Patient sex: M
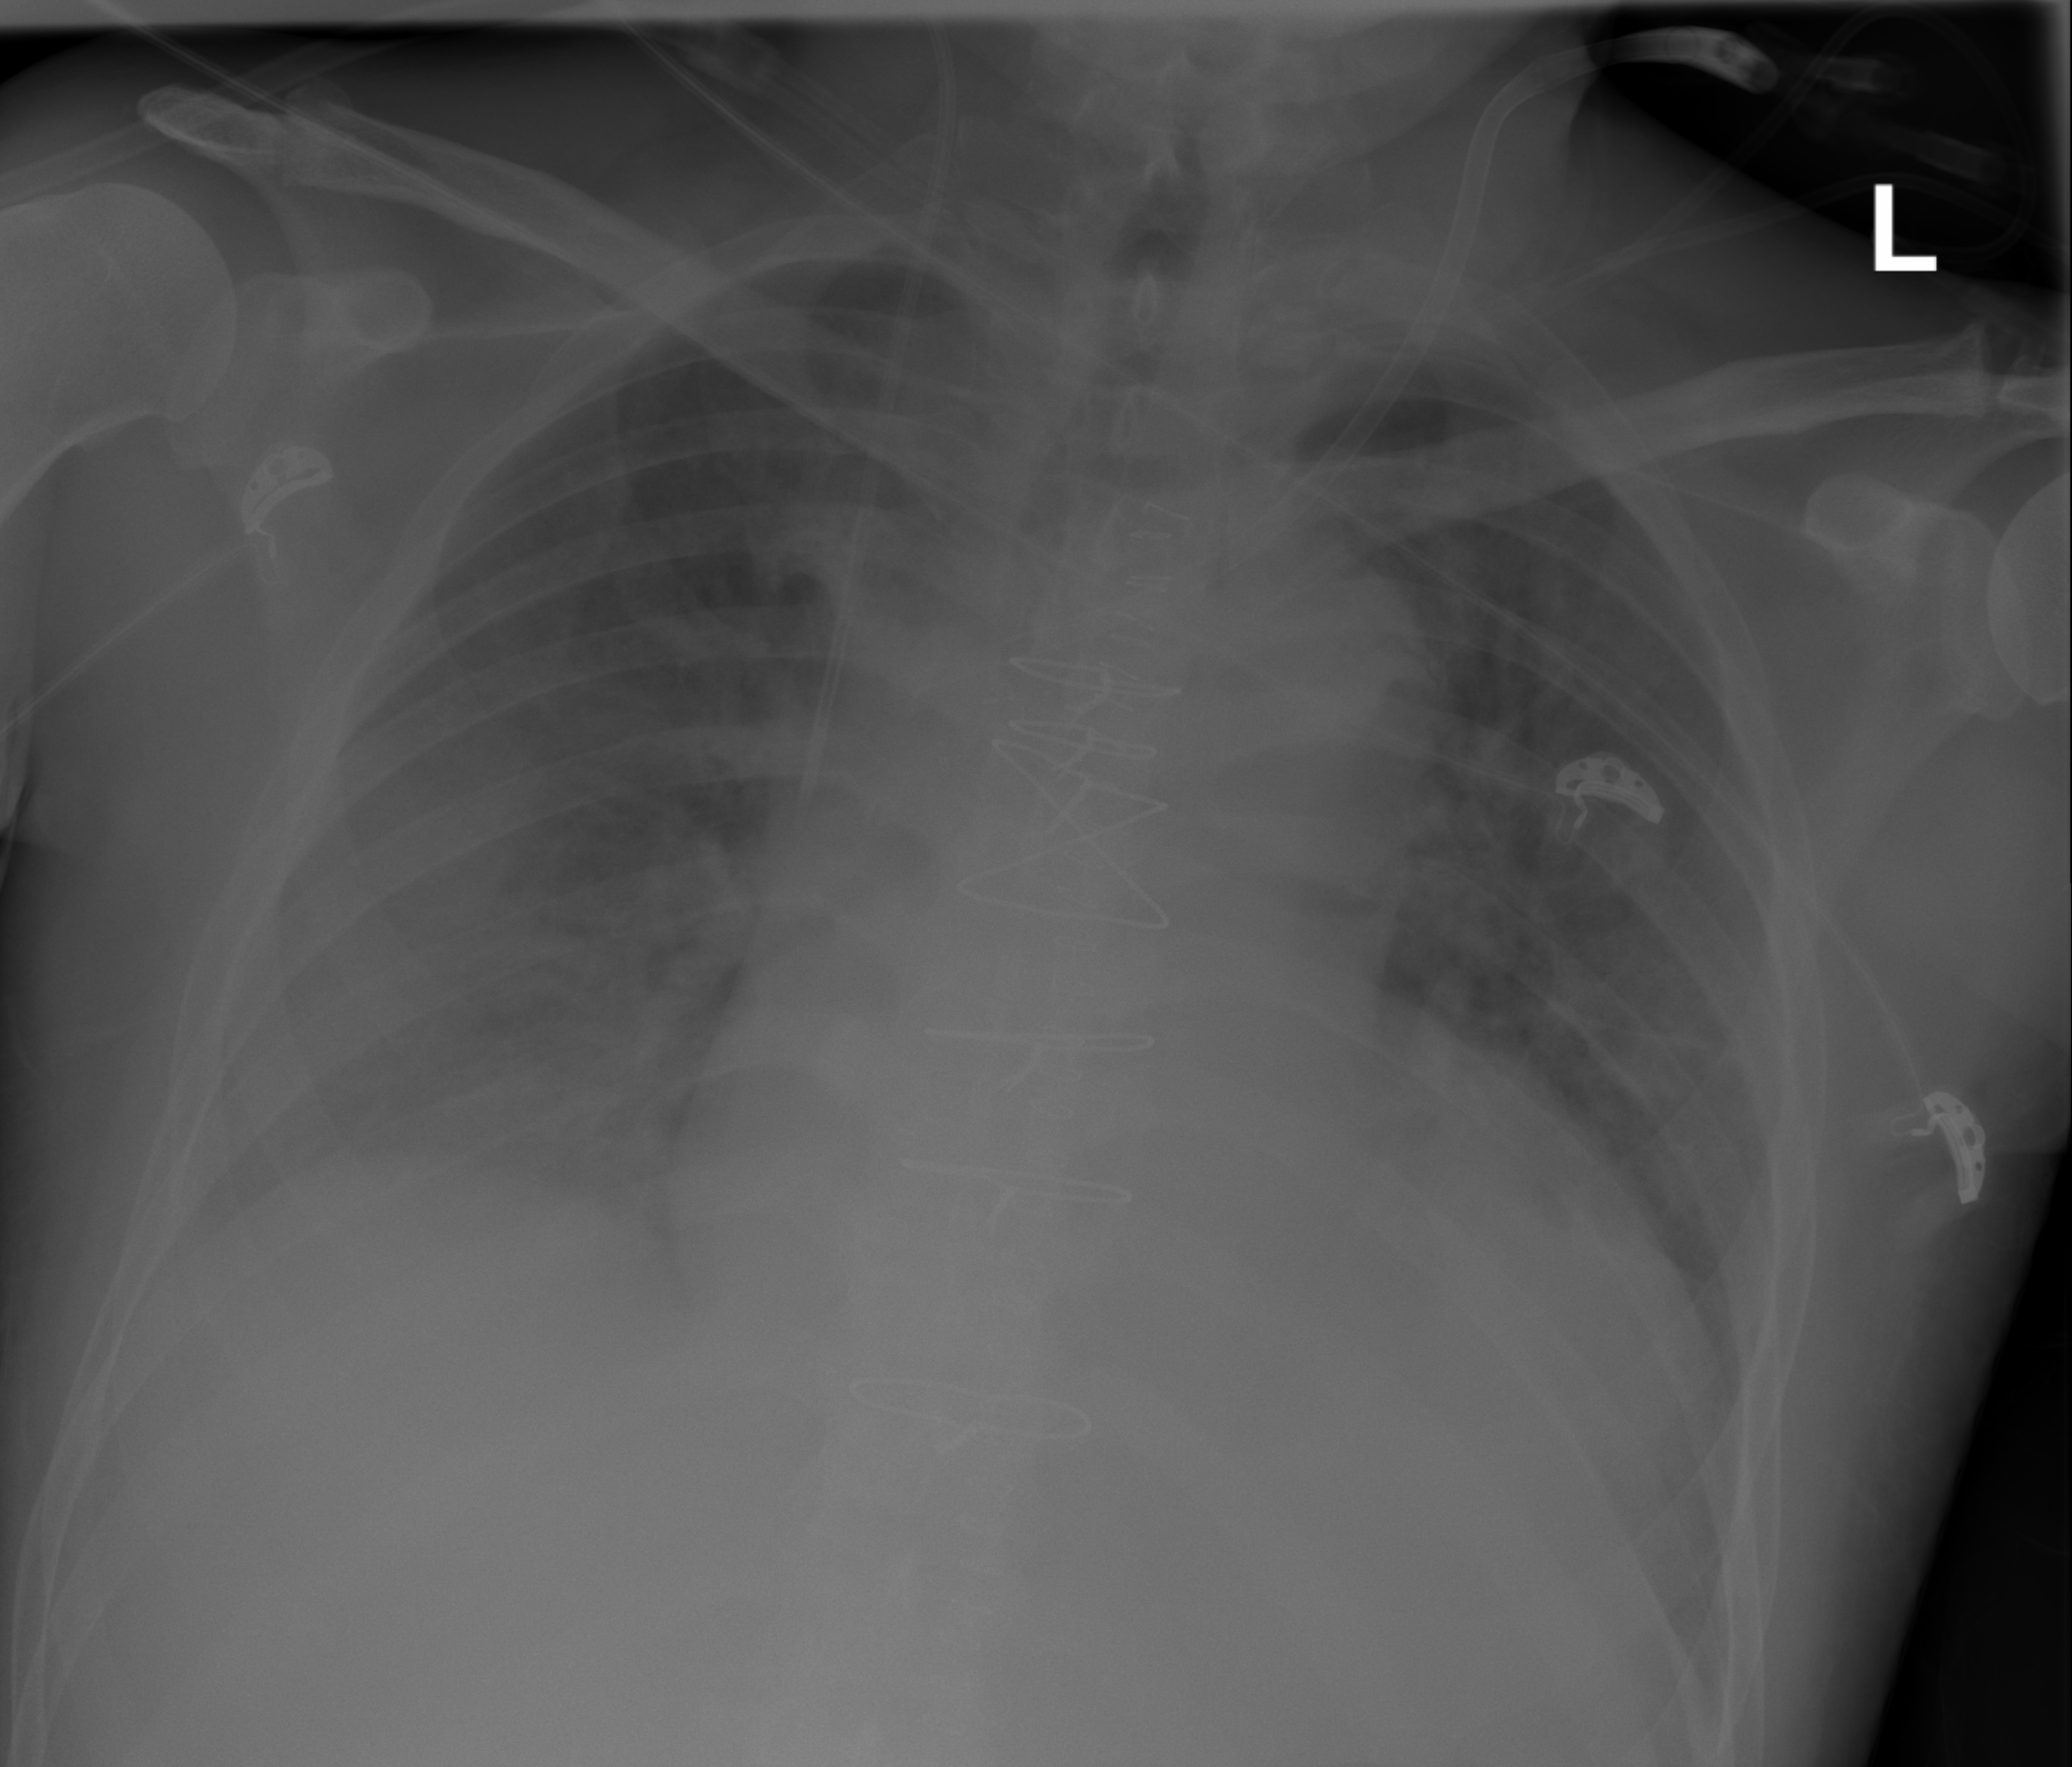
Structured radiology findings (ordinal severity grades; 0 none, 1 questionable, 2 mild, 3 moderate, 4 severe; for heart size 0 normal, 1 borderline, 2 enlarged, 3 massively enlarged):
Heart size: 2
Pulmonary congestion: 2
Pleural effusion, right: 2
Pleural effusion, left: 2
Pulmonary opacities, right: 0
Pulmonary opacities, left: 0
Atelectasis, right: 2
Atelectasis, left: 2